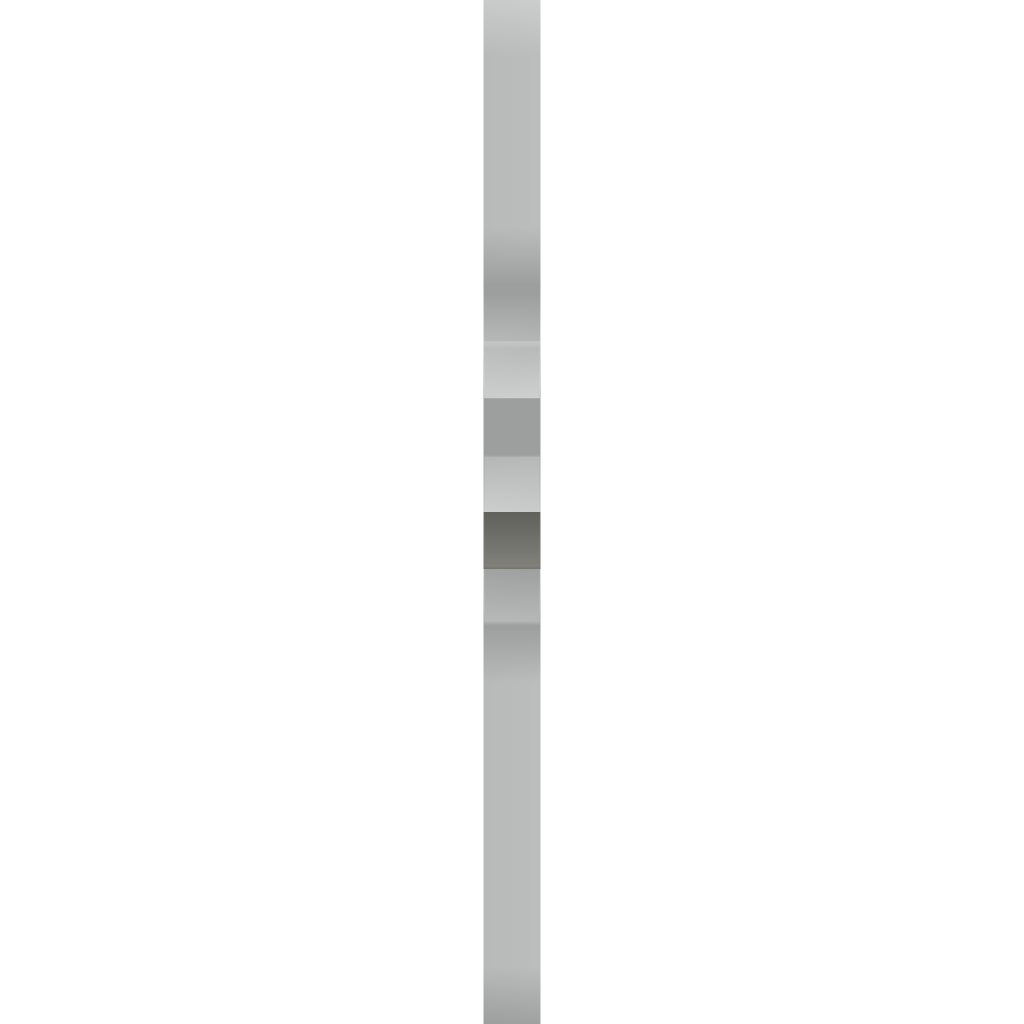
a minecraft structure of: death's head